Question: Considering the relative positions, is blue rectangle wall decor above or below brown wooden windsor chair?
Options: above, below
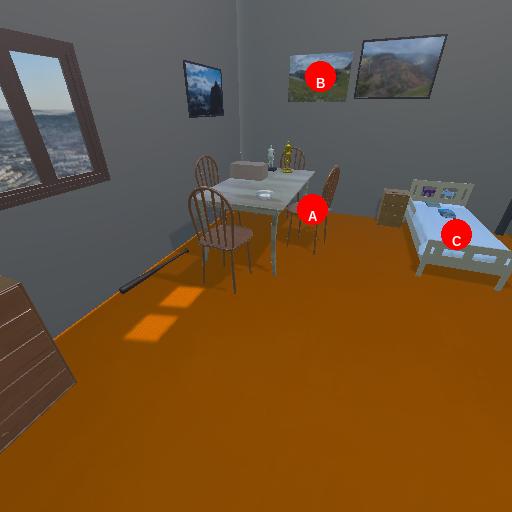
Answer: above